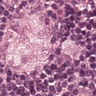
Metastatic tissue present: yes